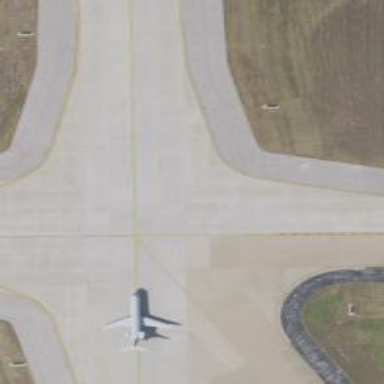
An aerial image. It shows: Image of taxiway at airport.